Interaction volume radius: 5 \u00c5
Interaction volume height: 10 \u00c5
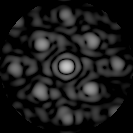
Disorder parameter: 0.3411